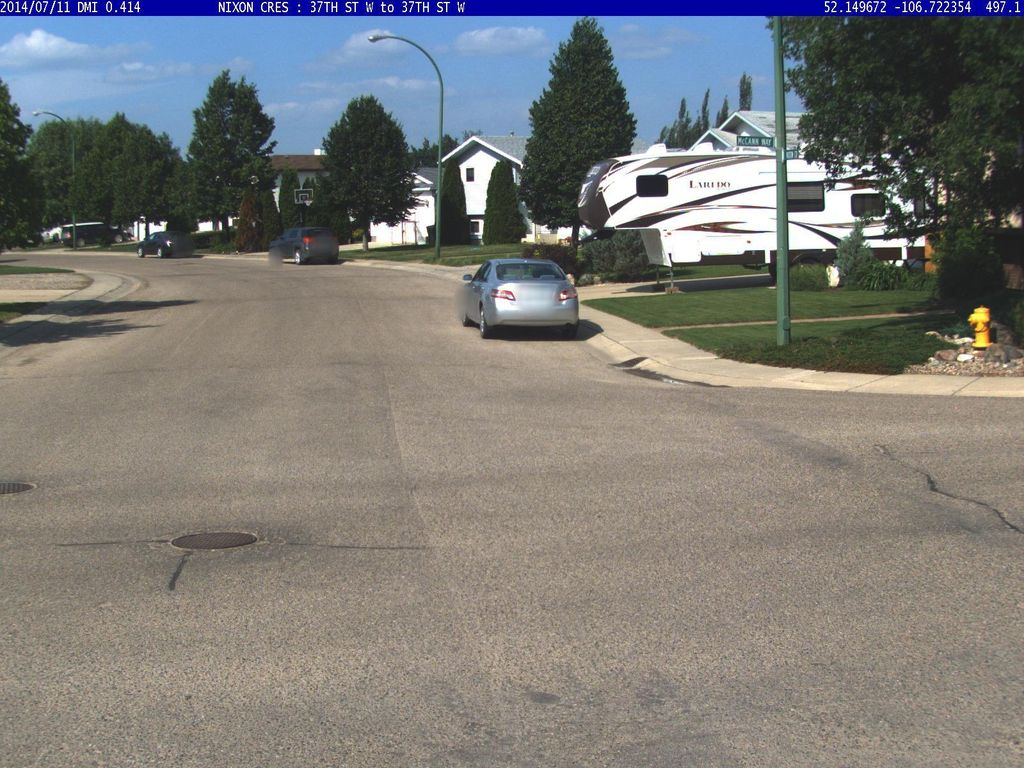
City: saskatoon